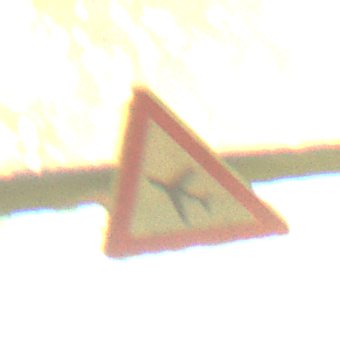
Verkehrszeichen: FlugbetriebRechts
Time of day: SunriseSunset
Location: Outdoor (Nature)
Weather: PartlyCloudy
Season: NotSpecified
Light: Natural